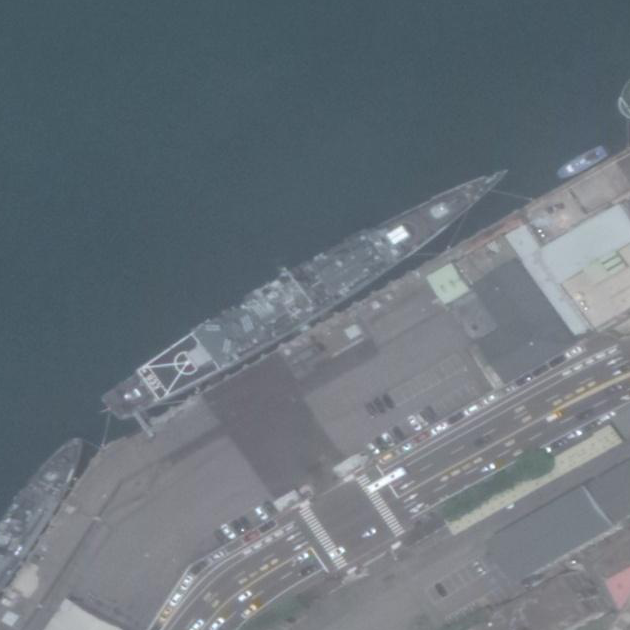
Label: Kidd-class_destroyer